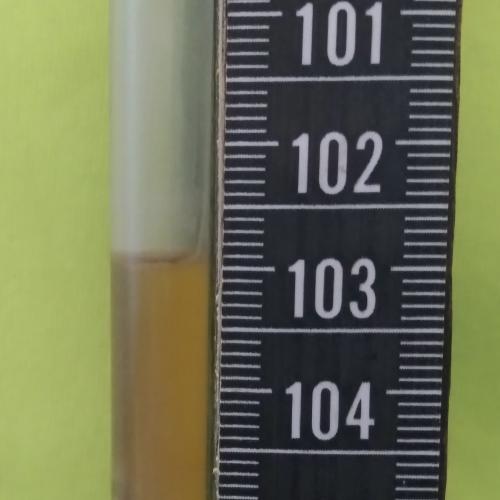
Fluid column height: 102.9 cm